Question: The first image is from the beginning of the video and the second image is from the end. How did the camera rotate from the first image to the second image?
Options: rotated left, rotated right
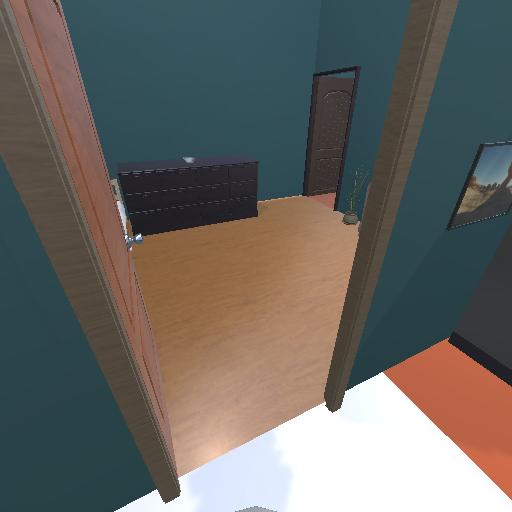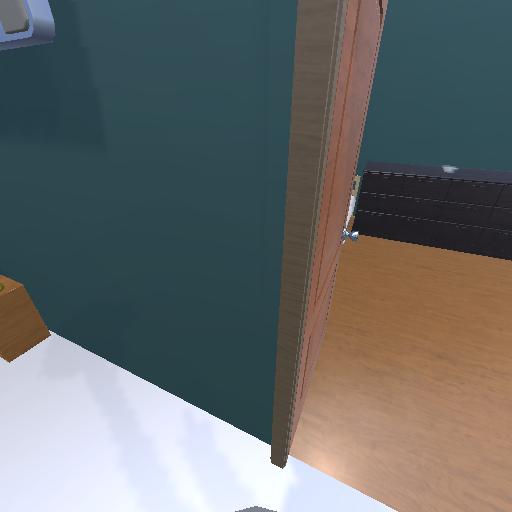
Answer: rotated left